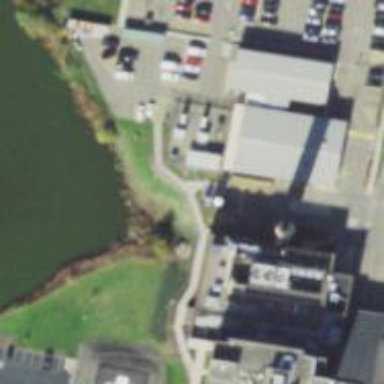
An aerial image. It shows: Hospital building.